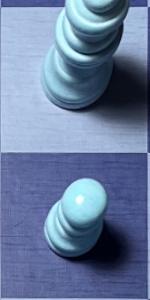
Label: Pawn_White